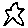
Label: star